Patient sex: M
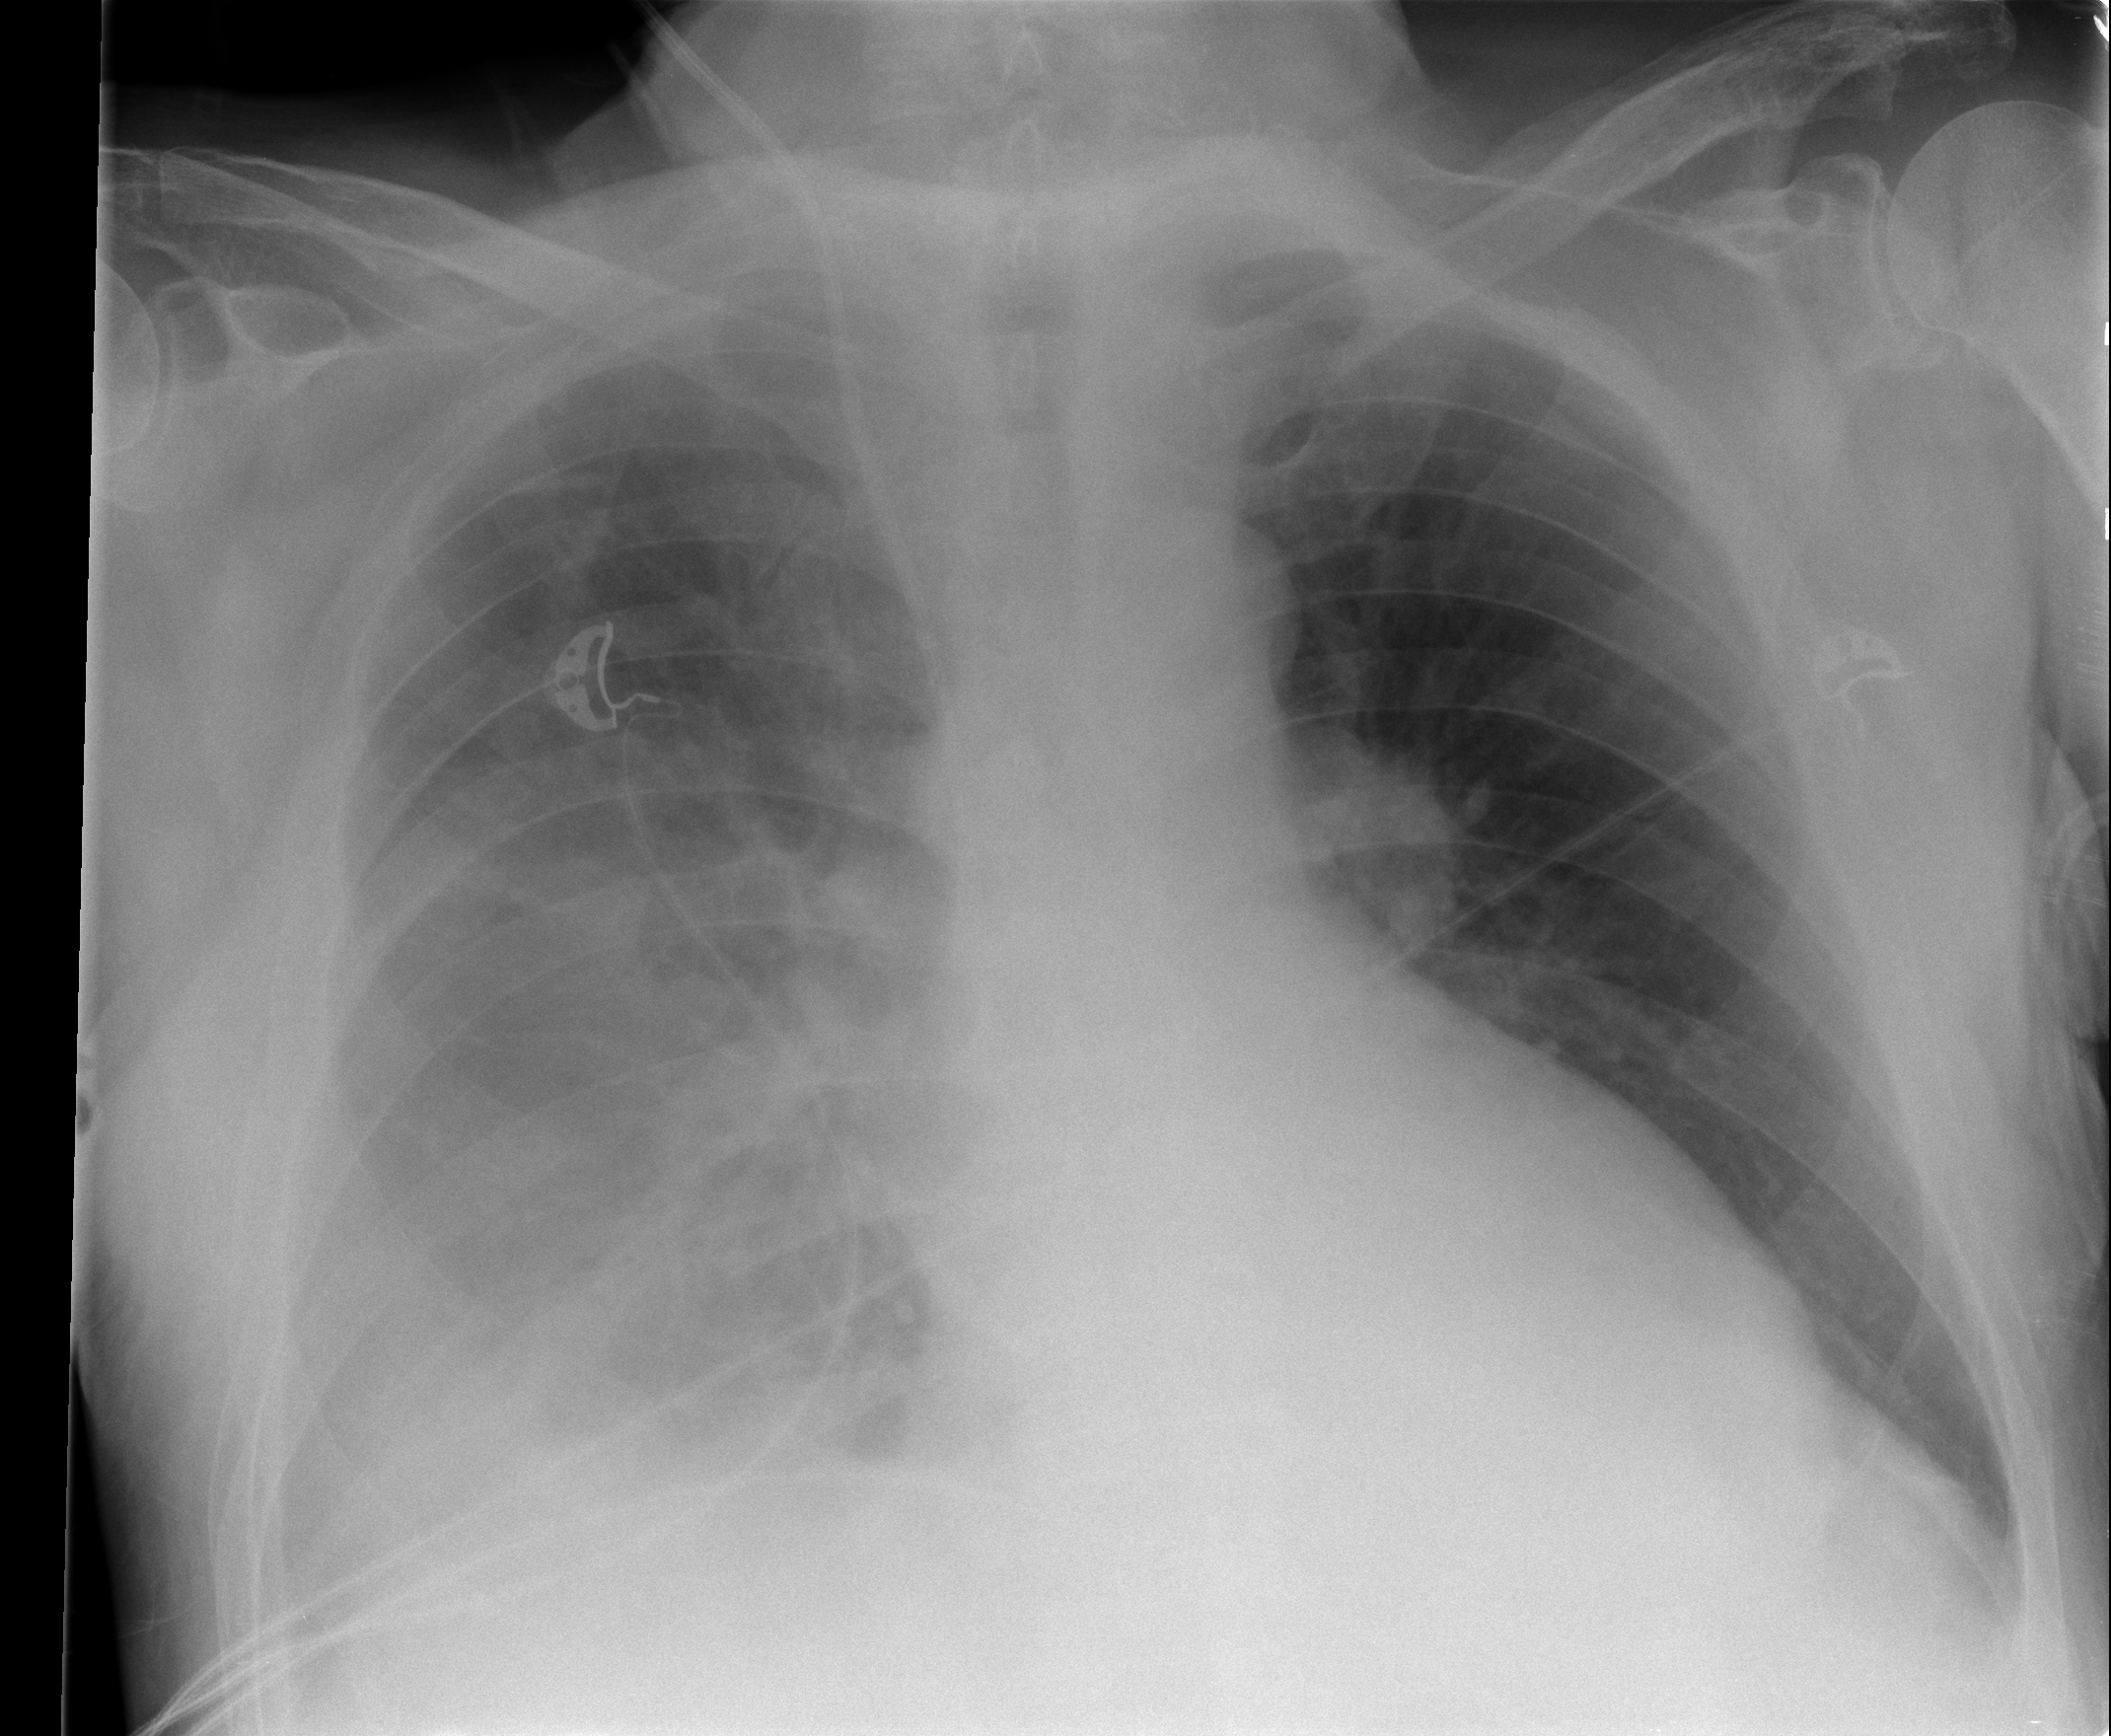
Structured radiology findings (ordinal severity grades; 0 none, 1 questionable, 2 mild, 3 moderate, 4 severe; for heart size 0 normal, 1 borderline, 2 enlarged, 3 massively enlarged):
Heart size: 2
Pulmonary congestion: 2
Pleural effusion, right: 2
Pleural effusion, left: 2
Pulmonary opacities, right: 3
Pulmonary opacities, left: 0
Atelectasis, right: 3
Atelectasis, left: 2